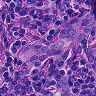
Metastatic tissue present: yes